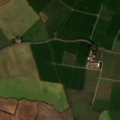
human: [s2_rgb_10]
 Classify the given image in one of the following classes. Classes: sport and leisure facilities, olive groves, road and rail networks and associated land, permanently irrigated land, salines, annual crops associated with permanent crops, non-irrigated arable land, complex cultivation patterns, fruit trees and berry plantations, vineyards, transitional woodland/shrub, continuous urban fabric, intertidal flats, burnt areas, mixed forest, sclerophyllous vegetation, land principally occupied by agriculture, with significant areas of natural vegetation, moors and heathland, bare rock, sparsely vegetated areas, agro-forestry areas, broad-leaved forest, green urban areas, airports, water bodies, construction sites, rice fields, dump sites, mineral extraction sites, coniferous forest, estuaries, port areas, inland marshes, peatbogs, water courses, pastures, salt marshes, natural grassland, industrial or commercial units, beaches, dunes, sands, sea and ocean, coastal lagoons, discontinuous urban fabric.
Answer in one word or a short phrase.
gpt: non-irrigated arable land, pastures